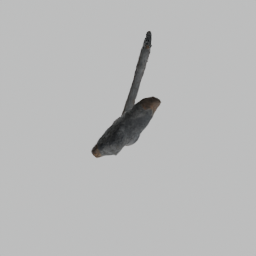
Label: nature